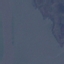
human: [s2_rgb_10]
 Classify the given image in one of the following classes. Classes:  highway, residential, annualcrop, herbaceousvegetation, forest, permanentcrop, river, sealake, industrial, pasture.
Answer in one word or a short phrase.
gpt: SeaLake